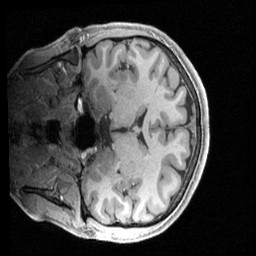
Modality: T1w
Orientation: coronal
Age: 31
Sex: female
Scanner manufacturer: siemens
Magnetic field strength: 3 T
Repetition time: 2.4 s
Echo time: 0.00224 s